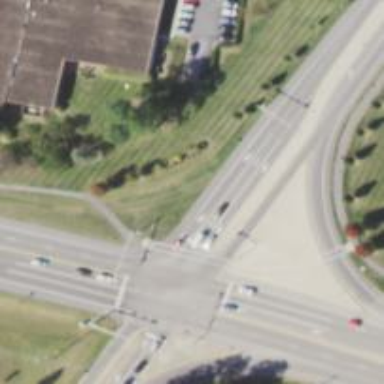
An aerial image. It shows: Crossing on the road.